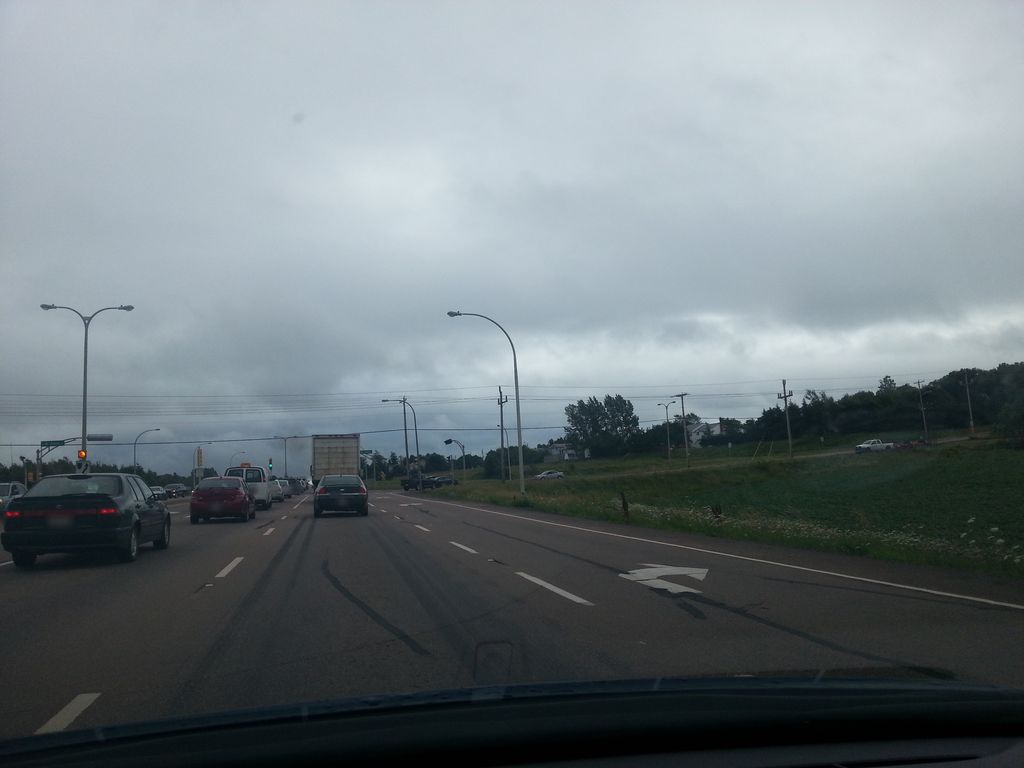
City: charlottetown